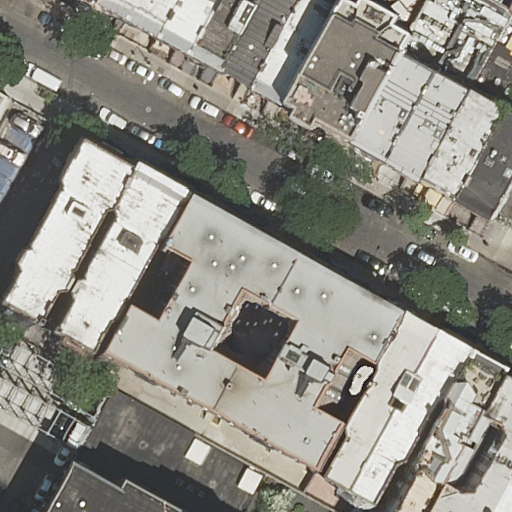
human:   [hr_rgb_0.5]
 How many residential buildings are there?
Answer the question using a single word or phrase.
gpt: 22

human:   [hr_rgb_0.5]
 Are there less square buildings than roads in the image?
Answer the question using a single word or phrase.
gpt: yes

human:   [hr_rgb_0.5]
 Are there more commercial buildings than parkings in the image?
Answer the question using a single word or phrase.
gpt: no

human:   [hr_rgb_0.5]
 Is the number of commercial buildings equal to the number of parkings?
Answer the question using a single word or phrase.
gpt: no

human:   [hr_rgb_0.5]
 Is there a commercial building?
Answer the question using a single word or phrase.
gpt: no

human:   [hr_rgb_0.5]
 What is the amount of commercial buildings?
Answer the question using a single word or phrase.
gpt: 0

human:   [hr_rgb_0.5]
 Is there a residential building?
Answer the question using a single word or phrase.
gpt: yes

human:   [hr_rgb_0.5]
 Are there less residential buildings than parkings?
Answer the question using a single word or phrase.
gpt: no

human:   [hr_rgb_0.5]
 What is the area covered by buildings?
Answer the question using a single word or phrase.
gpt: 5927m2

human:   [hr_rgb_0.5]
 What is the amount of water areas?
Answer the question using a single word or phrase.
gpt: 0

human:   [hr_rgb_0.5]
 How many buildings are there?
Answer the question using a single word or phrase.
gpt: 22

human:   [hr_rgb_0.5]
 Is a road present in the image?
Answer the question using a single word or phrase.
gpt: yes

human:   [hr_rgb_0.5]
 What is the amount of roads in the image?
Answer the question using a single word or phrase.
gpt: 4

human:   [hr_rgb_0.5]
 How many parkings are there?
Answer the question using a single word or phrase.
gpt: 1

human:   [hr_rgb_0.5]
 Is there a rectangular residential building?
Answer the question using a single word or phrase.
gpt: yes

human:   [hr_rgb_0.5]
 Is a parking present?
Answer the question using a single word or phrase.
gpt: yes

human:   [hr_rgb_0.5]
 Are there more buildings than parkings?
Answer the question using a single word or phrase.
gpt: yes

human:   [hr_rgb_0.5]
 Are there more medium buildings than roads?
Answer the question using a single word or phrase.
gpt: yes

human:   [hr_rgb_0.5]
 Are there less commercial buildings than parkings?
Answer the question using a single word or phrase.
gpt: yes

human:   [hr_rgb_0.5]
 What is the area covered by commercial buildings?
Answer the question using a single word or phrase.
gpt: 0m2

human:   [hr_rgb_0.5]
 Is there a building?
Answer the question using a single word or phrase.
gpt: yes

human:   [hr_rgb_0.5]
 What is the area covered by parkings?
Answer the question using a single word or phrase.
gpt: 67m2

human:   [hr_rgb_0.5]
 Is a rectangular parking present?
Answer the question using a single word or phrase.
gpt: yes

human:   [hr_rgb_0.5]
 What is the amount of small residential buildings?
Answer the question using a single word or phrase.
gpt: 8

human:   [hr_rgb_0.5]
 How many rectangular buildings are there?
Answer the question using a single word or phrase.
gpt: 11

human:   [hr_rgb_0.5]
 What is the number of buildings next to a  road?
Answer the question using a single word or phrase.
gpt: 22

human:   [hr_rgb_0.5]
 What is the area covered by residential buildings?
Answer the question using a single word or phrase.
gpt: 5927m2

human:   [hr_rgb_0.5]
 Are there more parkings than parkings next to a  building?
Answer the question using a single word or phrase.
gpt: no

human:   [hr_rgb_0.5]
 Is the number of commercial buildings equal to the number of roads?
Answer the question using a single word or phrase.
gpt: no

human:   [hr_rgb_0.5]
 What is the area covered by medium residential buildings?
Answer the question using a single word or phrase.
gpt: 2596m2

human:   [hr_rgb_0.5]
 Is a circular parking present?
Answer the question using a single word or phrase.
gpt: no

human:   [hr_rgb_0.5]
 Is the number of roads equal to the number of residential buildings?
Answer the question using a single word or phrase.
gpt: no

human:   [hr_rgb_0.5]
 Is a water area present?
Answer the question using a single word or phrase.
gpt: no

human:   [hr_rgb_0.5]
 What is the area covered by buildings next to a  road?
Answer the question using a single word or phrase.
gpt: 5927m2

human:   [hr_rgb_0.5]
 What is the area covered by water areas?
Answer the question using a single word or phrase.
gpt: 0m2

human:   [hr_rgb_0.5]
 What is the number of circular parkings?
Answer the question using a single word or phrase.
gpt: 0

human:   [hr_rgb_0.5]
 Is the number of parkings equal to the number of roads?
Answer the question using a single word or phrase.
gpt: no

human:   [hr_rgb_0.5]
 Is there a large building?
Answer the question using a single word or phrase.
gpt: yes

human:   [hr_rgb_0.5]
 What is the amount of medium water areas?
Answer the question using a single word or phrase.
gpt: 0

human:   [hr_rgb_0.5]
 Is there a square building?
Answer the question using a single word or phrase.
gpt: no

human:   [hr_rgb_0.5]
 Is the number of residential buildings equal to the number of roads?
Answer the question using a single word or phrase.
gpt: no

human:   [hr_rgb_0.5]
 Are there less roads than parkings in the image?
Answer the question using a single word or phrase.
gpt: no

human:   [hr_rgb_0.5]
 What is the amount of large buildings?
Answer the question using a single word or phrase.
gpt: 3

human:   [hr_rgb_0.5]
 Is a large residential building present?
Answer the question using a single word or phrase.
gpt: yes

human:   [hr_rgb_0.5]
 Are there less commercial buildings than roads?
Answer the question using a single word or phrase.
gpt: yes

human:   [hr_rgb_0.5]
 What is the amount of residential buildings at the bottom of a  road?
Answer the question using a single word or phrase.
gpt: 9

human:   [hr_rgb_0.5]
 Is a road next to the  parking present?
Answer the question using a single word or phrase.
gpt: yes

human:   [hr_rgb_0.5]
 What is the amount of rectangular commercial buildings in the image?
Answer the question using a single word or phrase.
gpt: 0

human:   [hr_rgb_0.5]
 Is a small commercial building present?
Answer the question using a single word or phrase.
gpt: no

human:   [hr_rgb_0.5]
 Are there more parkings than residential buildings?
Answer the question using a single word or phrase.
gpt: no

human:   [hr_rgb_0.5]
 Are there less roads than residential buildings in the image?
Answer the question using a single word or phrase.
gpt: yes

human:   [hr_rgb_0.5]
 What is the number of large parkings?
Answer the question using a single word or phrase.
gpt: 0

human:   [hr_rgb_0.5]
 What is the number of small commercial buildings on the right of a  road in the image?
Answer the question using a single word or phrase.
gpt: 0

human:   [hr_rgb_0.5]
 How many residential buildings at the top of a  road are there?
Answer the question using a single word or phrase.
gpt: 16

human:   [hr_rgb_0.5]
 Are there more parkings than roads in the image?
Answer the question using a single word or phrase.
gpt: no

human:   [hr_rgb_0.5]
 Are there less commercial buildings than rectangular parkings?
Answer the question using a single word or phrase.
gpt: yes

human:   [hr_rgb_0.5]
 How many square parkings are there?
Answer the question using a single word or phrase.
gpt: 0

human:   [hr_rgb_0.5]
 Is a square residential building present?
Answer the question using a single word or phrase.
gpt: no

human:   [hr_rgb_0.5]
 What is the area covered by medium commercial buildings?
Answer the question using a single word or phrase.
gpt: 0m2

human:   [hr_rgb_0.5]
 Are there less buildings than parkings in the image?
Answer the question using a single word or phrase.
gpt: no

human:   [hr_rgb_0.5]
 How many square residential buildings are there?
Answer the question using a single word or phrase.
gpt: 0

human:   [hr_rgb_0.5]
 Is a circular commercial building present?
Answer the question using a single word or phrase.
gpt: no

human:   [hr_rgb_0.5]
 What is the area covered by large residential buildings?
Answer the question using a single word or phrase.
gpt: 3049m2

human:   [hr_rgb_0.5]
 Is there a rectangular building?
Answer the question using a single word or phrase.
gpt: yes